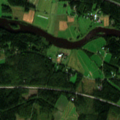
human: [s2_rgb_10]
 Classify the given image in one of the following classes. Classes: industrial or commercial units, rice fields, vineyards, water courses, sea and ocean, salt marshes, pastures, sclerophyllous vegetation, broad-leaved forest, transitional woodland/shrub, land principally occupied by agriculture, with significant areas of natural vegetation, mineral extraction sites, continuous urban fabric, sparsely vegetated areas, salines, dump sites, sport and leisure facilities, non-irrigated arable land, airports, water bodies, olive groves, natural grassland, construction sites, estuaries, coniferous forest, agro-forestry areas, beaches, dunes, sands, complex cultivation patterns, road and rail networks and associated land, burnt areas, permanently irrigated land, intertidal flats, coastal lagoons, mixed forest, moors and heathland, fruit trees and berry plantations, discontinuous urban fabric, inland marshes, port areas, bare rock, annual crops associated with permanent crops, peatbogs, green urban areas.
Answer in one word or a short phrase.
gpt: land principally occupied by agriculture, with significant areas of natural vegetation, coniferous forest, mixed forest, water courses